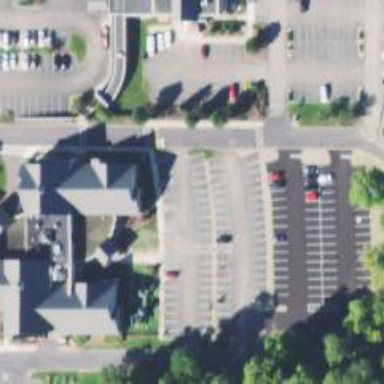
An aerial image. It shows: Parking space is available.